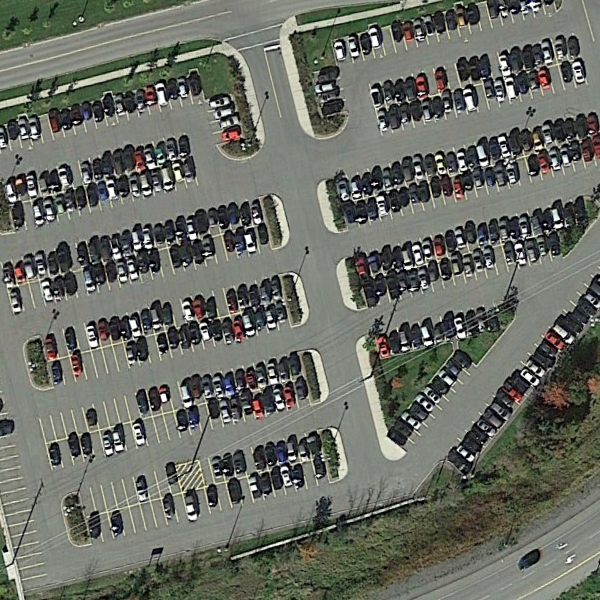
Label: Parking